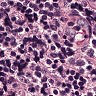
Metastatic tissue present: no